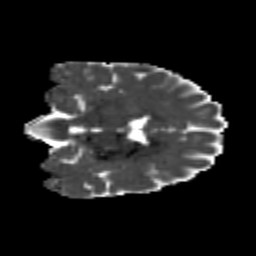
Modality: MD
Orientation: coronal
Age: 24
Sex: female
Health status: healthy
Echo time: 0.074 s